Question: hi i am using 'windows 7, xampp'
. i am trying to run a 'sql' file using 'CMD' ut it gives me an error
'''
ERROR:
Unknown command '\x'.
'''
this is what i am doing

this command is not working
'''
mysql> SOURCE C:\xampp\htdocs\elephanti2\db\mas_gis_city_ip.sql;
'''
*** one other problem with this works fine when i tried by go to 'phpmyadmin' and import the file .
why this happening , i have no idea , please help ..................
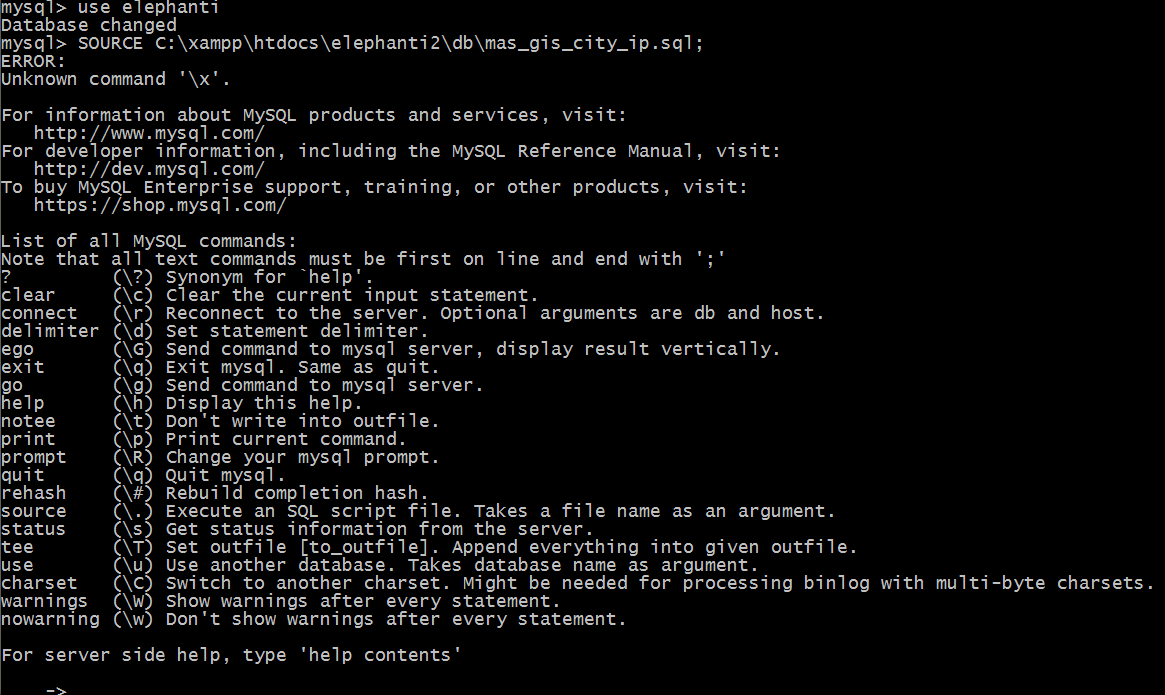
Answer: My original answer:
'''
mysql> SOURCE C:\xampp\htdocs\elephanti2\db\mas_gis_city_ip.sql;
'''
You could also try executing the command like this:
'''
mysql> SOURCE C:/xampp/htdocs/elephanti2/db/mas_gis_city_ip.sql;
'''
(Source: a comment in the <URL>